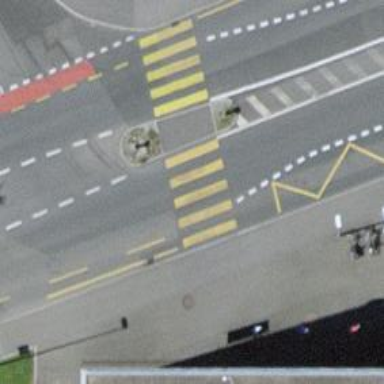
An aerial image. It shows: Kerb barrier.